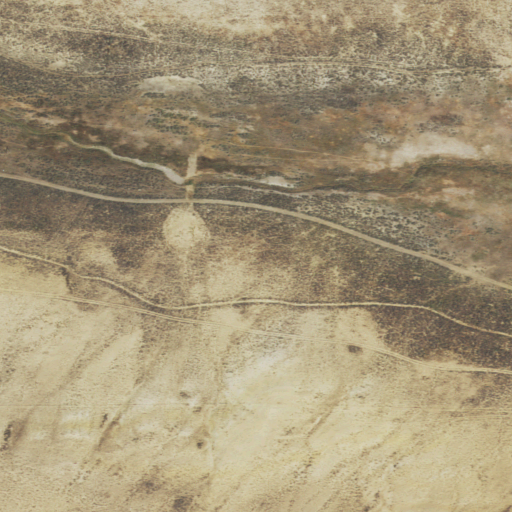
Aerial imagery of plain(s) in Wyoming named Craven Creek Meadows containing shrub, open development, woody wetlands, and herbaceous wetlands